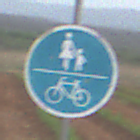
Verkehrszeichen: GemeinsamerGehUndRadweg
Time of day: Midday
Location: Outdoor (Nature)
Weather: PartlyCloudy
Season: NotSpecified
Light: Natural